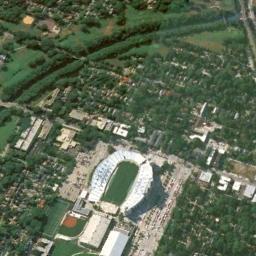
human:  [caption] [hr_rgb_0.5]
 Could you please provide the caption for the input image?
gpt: The stadium is shaped like an egg, And the roof can be opened and closed freely .

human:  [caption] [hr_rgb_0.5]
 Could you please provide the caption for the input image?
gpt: Oval stadium surrounded by residential areas and vegetation .

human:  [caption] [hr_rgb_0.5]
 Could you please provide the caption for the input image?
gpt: Many buildings of different shapes are beside the stadium .

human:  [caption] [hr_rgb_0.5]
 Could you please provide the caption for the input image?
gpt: The stadium is on the grass next to some buildings and trees .

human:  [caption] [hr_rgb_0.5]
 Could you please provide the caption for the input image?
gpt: There are many green trees around the stadium .